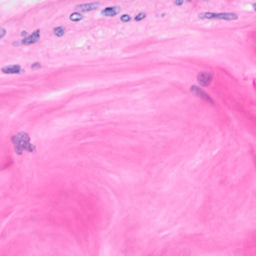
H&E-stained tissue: Breast